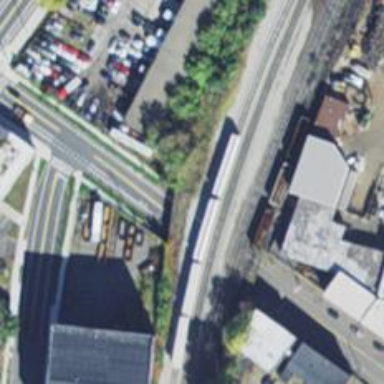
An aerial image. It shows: Abandoned railway yard with bridge.